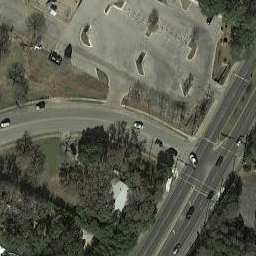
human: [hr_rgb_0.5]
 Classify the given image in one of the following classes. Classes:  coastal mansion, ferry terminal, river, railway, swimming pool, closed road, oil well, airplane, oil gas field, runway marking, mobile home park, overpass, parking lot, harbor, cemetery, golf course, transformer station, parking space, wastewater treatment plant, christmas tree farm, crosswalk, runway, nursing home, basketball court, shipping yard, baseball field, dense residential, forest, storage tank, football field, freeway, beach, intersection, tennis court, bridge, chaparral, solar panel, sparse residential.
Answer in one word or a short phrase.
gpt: intersection